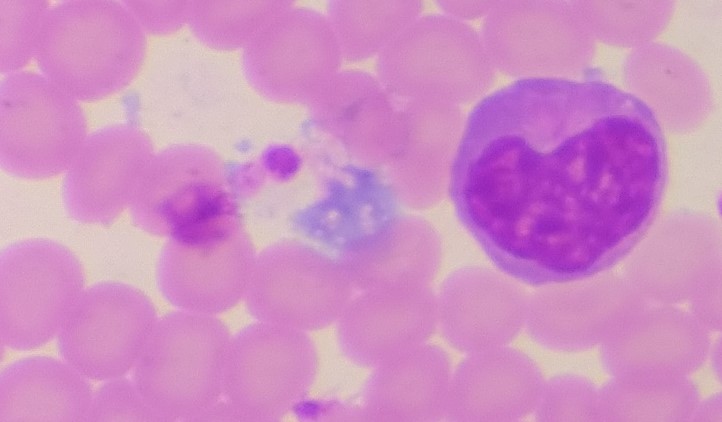
White blood cell type: Lymphocyte